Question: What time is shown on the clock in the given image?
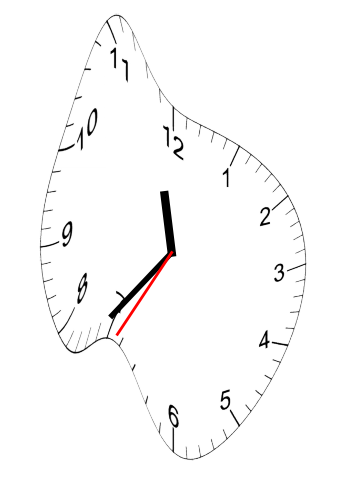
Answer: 11:36:35